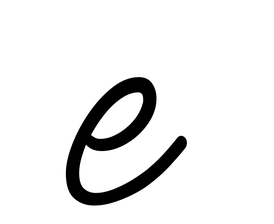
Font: MeowScript-Regular